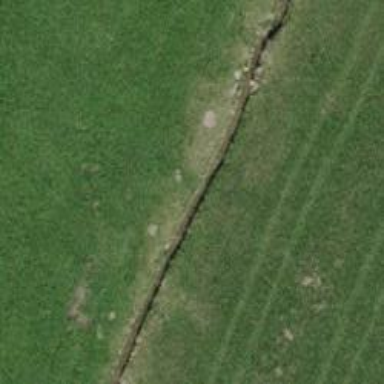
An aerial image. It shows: Ditch acting as barrier.